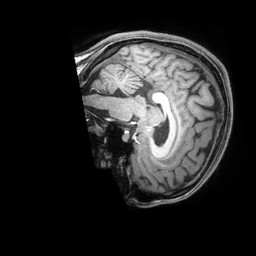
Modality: T1w
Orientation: sagittal
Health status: healthy
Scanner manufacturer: siemens
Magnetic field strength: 3 T
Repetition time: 2.4 s
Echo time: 0.00201 s